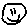
Label: smiley face